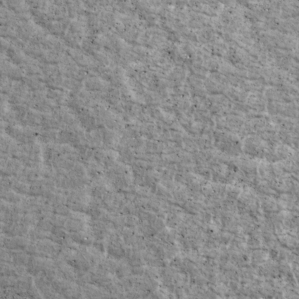
Label: non_frost